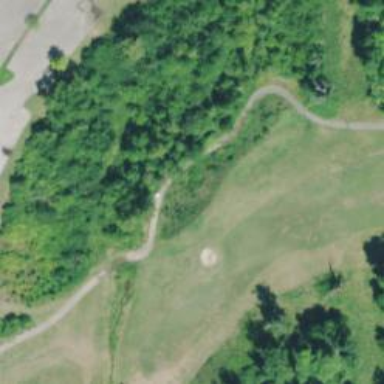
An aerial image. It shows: Service road designated as golf cart path.